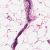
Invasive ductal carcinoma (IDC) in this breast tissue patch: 0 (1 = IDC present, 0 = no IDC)